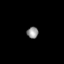
Tissue: lung
Cell type: Smooth muscle cells
Senescence score: 0.5487
Nuclear area (px): 128
Mean DAPI intensity: 144.047